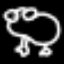
Label: frog